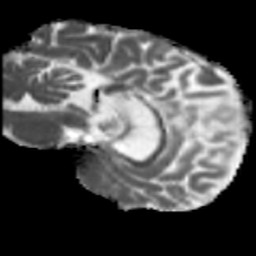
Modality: MD
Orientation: sagittal
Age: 49
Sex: male
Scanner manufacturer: siemens
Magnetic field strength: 3 T
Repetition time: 5.47 s
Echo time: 0.0854 s